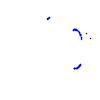
Particle: pion